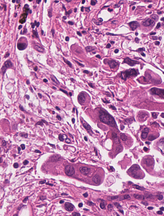
Tumor epithelial tissue: yes
Tumor-associated stroma tissue: yes
Normal tissue: no